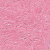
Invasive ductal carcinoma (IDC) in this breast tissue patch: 0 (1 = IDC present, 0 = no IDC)